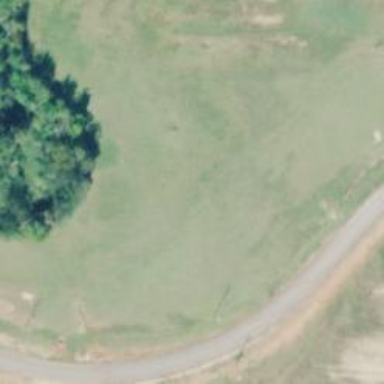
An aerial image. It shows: Disc golf basket.